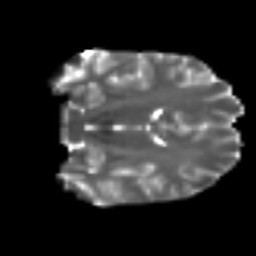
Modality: T2w
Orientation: coronal
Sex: male
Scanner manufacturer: ge
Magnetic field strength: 3 T
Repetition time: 7 s
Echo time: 0.08 s